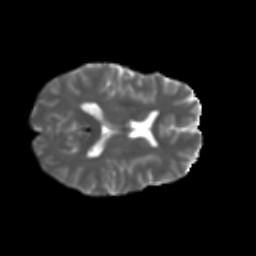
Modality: T2w
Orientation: axial
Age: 50
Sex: female
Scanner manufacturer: ge
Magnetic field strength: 3 T
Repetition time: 7.8 s
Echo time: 0.0606 s